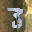
Label: 3